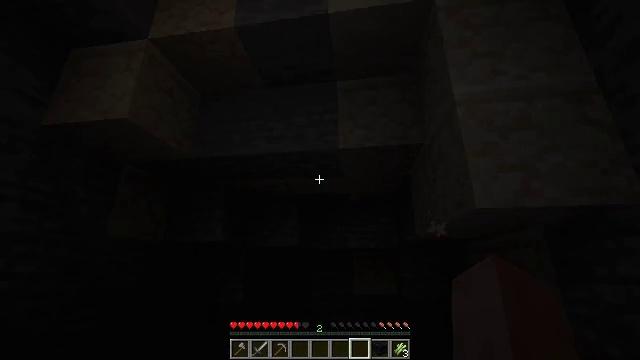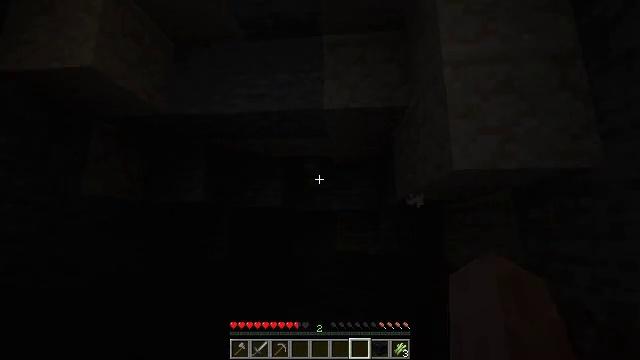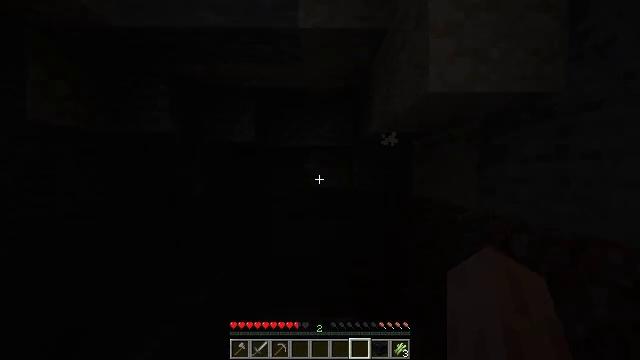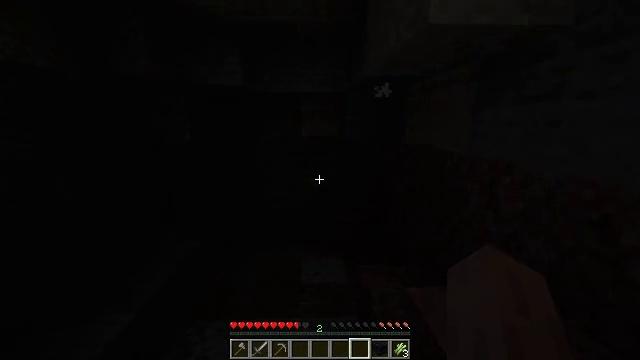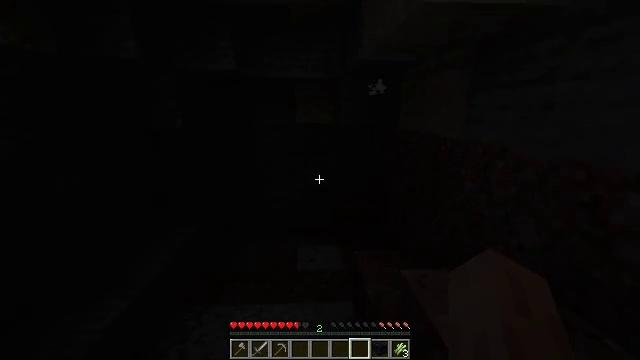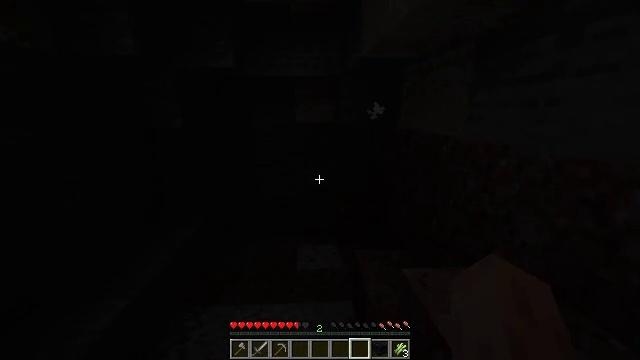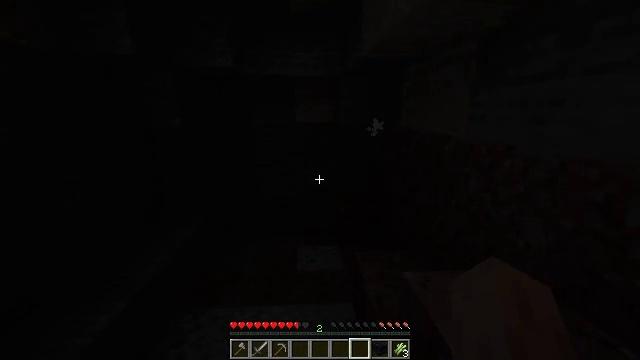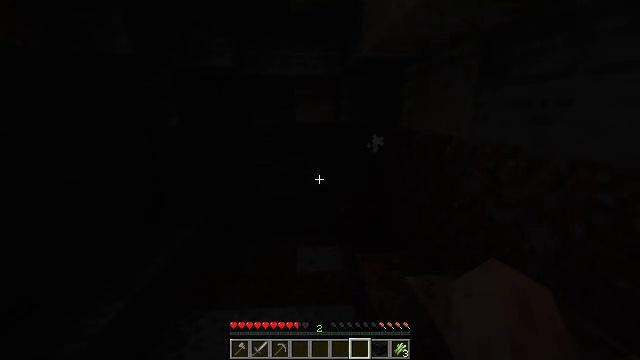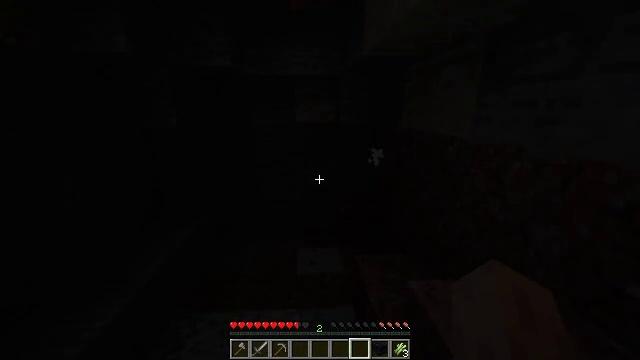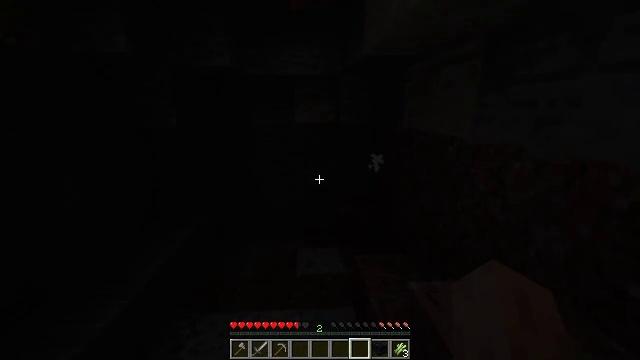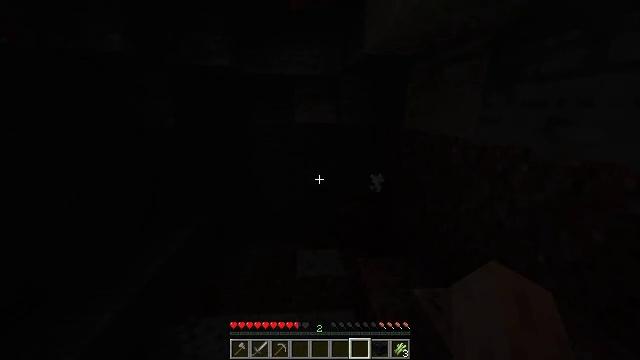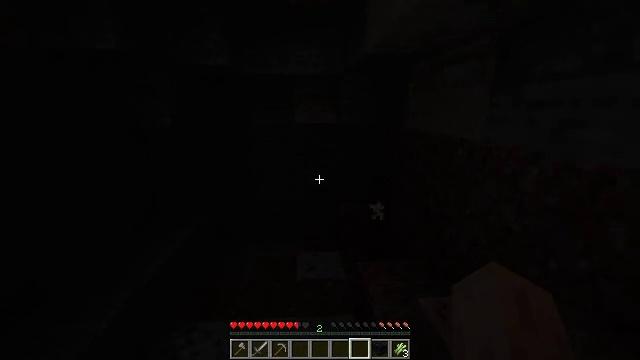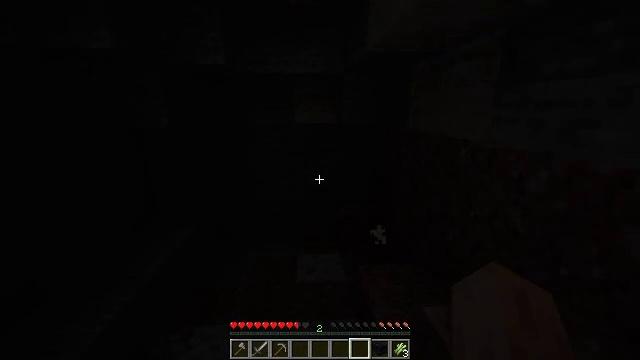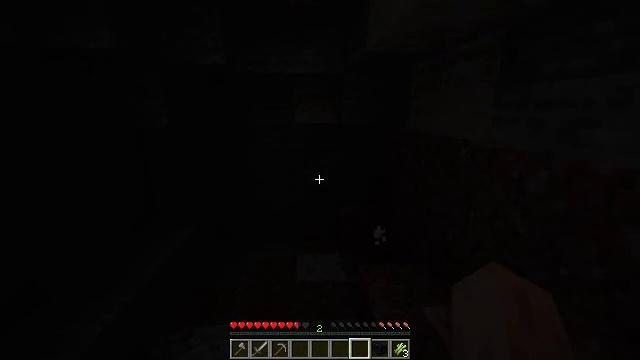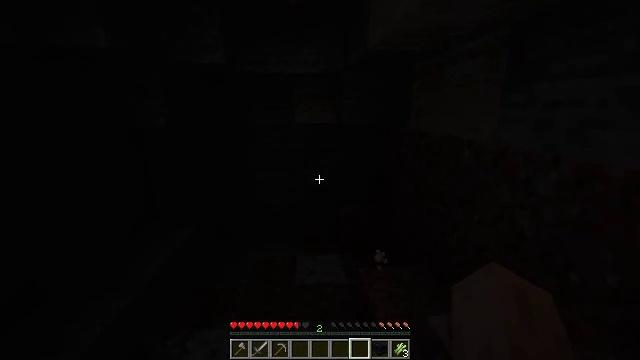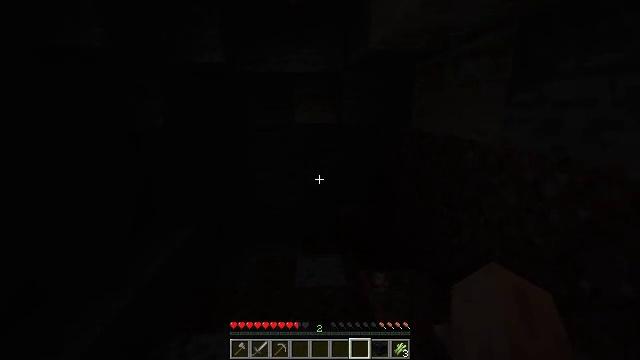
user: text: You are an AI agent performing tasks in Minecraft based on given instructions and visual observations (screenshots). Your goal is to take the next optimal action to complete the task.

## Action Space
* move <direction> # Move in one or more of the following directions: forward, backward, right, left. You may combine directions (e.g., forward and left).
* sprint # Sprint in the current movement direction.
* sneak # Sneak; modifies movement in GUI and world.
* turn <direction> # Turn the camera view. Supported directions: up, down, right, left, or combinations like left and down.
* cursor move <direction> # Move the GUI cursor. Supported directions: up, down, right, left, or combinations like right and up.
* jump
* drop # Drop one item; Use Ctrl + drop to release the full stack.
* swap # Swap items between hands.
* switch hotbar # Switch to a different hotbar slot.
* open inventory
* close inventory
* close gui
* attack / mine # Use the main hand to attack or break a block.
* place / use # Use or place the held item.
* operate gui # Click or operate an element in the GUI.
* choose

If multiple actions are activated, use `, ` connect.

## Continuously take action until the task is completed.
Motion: motion action
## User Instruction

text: craft item air
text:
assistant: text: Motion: sneak, turn right and down
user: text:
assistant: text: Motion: sneak, turn right and down
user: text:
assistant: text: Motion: sneak, turn right and down
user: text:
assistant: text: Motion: sneak, turn right and down
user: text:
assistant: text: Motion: move forward, sneak
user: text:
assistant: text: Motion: move forward, sneak
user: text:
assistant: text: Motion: move forward, sneak
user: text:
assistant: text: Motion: move forward, sneak
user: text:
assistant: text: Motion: move forward, sneak
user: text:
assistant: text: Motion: move forward, sneak
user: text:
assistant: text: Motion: move forward, sneak
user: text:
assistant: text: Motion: move forward, sneak
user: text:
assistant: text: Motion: move forward, sneak
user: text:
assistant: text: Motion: move forward, sneak
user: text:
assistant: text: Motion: move forward, sneak
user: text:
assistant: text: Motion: move forward, sneak, turn down
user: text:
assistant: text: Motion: move forward, sneak, turn down
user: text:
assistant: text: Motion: move forward, sneak, turn left and down
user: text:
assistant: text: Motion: move forward, sneak
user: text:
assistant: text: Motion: move forward, sneak
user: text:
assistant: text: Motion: move forward, sneak, turn down
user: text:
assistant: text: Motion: move forward, sneak
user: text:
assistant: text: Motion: move forward, sneak, turn down
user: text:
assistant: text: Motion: move forward, sneak
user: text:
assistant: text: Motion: move forward, sneak
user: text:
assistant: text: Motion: move forward, sneak, turn left
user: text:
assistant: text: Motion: move forward, sneak, turn left and down
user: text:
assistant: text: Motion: move forward, sneak, turn left and down
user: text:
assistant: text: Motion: move forward, sneak, turn left and down
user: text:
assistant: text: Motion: move forward, sneak, turn left and down